Question: How to efficiently get color of element which has no background, but one of his parent has?
For example this is 3 levels depth set:

- - -
I have no problem writing a function to iretate through parents and find backgroundColor property but I believe it's not really reliable and cross browserly would suck.
I may want to clarify why I want such a thing.
I am building sticky header for a table which will clone the first set of columns of a table and stick them(position: fixed) when user scrolls very wide table. So they can see the columns they are viewing.
Sometimes table has styles associated with it and columns have colors which may be inherited from table, it's container or actually anywhere. That's why I insist on using JavaScript solution on this.
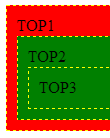
Answer: There is no way to calculate the background of TOP3. If its background is not set, it is transparent. As such, it has the color of whatever is below it.
Example:
'''
<div style="background: red; width: 100px; height: 100px">
TOP1
<div style="background: green; width: 80px; height: 80px">
TOP2
<div style="width: 60px; height: 100px; border: solid 1px yellow">
TOP3
</div>
</div>
</div>
'''
Preview:
<URL>
Here, TOP3 is half green, half white. No CSS value can tell you this.